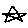
Label: star